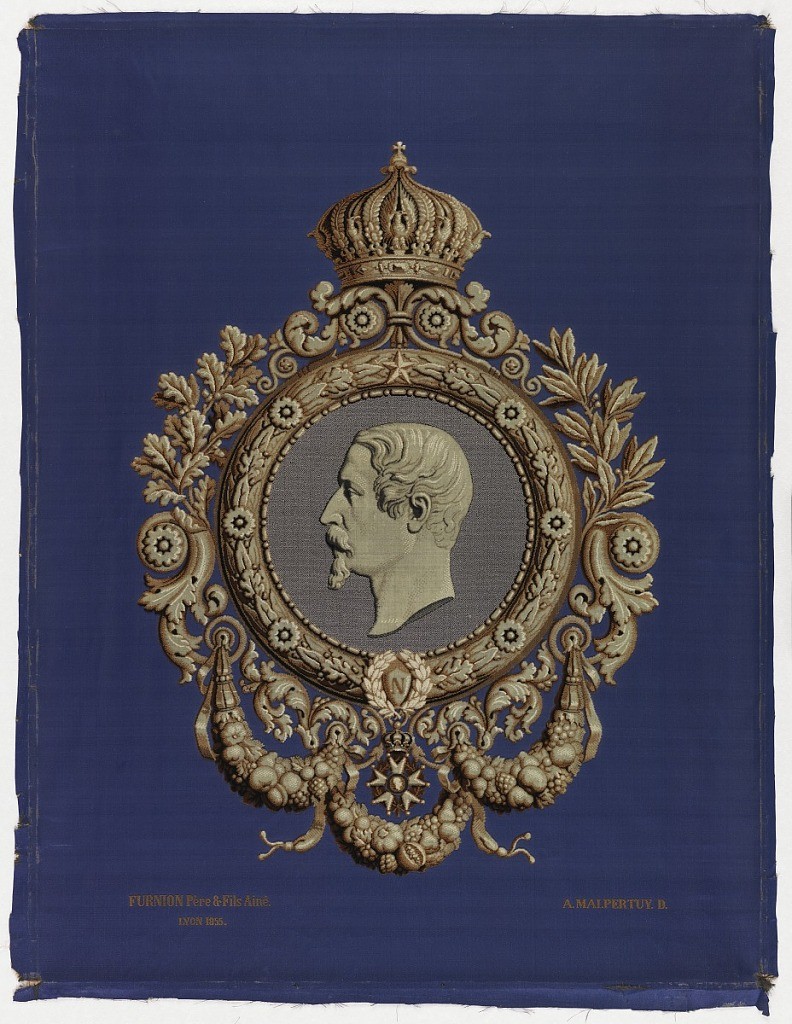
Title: Woven portrait of Napoleon III
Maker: Auguste Malpertuy, French, 1823–1897
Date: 1855
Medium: silk Technique: cut and uncut supplementary warp pile (velvet) in a satin foundation
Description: Woven portrait of Napoleon III in profile in a richly framed circular medallion, initial "N" framed in laurel leaves at bottom. Swags, oak leaves, and arabesques surround the medallion which is surmounted by the imperial crown. Woven for the Exposition Universelle of 1855 in Paris.